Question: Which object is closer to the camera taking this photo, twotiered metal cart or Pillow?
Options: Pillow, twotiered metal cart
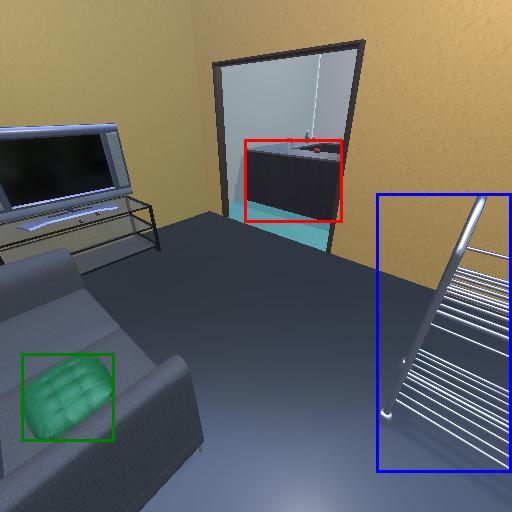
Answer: Pillow